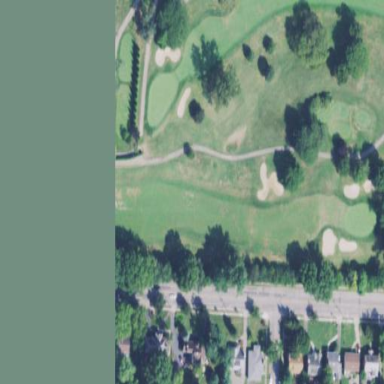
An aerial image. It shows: Golf fairway surrounded by grass.